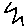
Label: zigzag